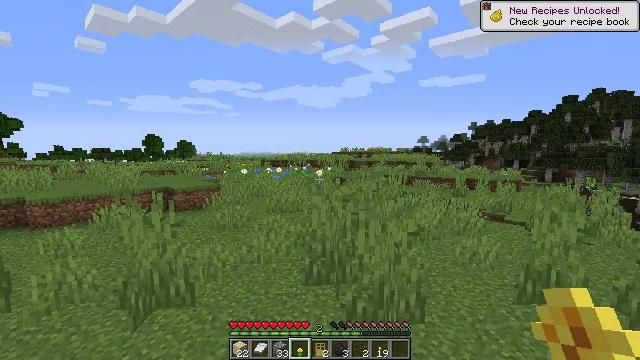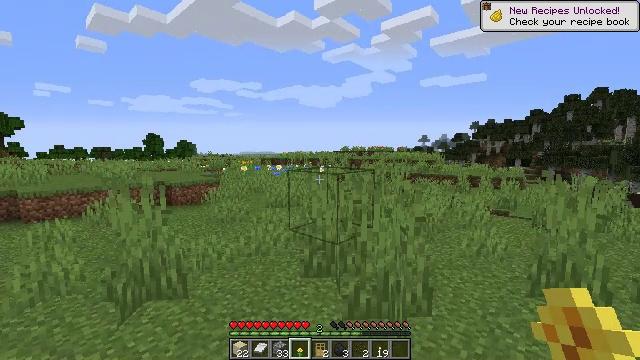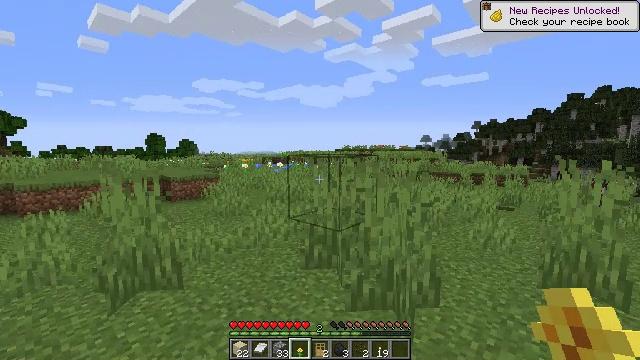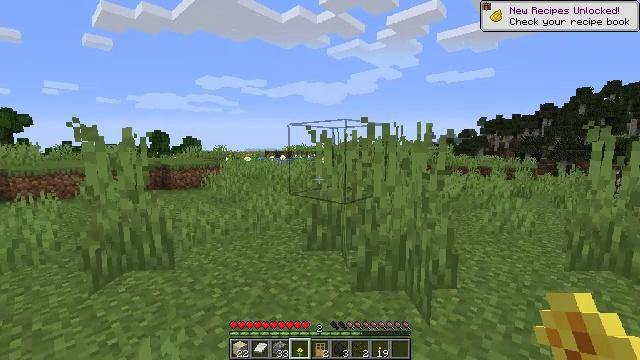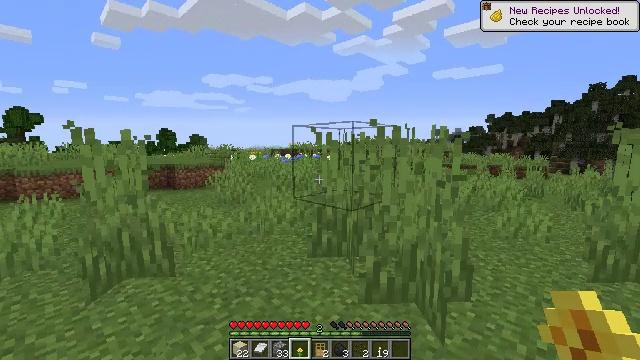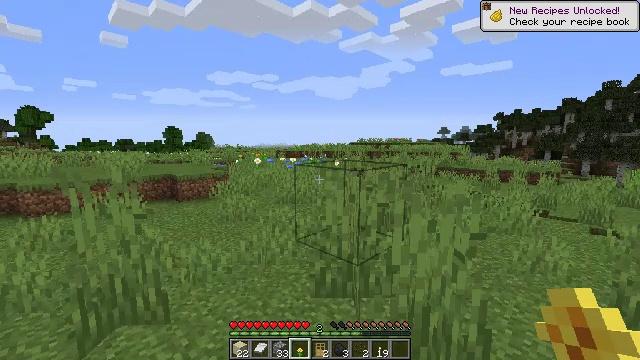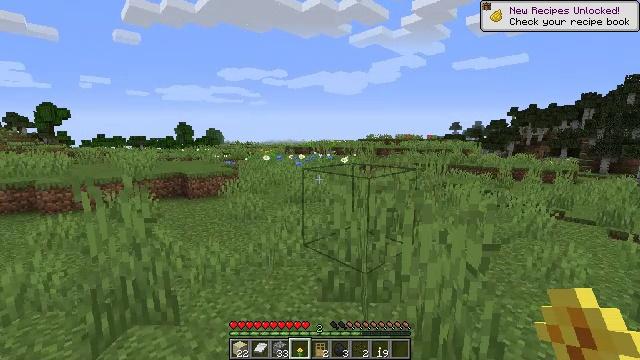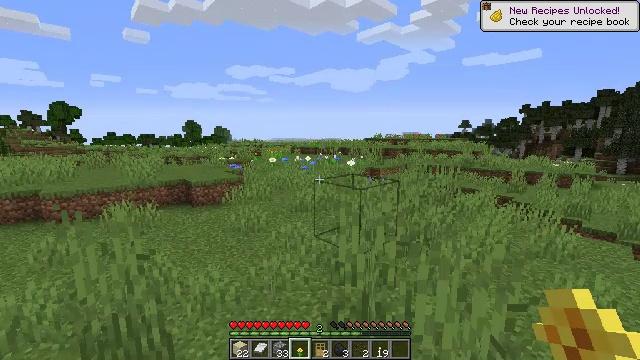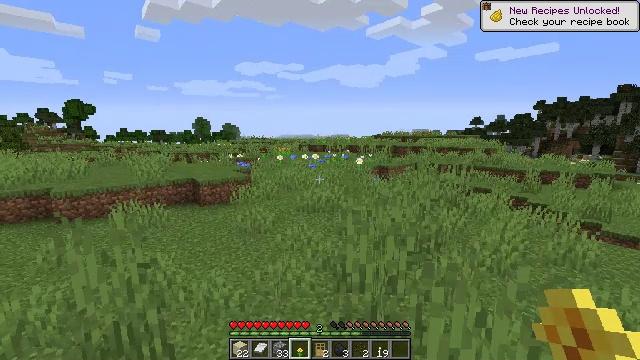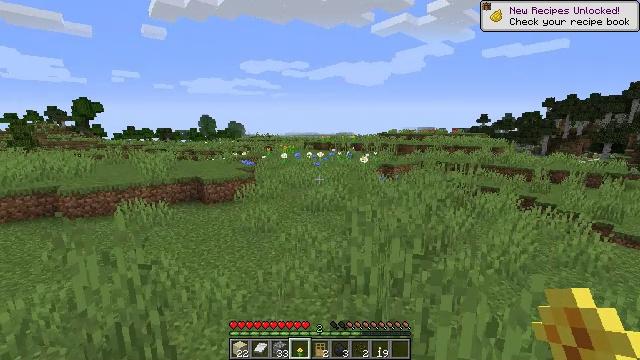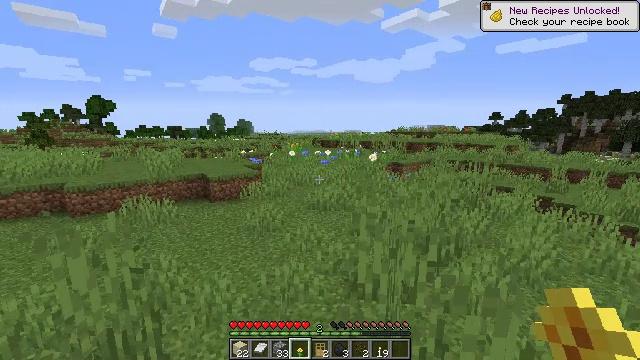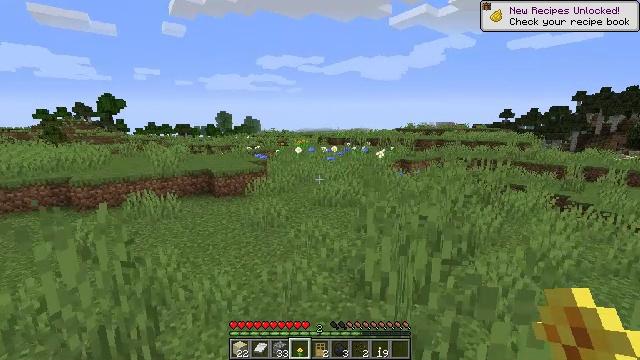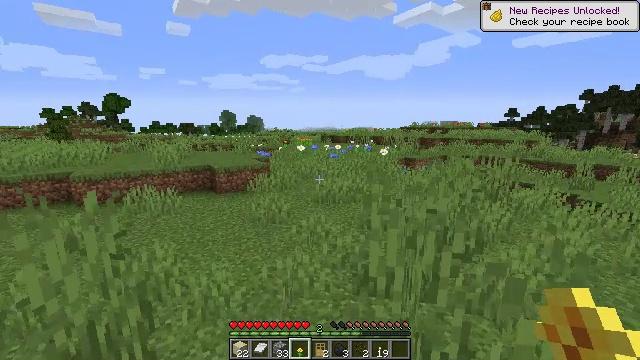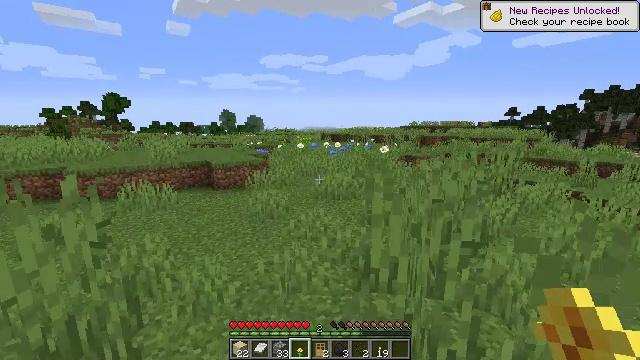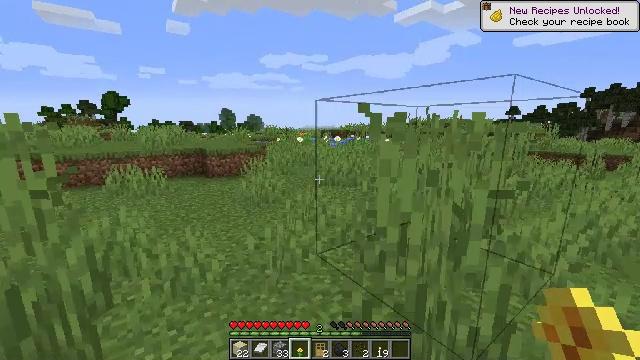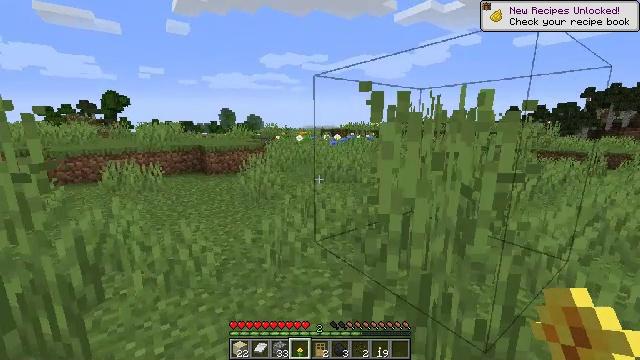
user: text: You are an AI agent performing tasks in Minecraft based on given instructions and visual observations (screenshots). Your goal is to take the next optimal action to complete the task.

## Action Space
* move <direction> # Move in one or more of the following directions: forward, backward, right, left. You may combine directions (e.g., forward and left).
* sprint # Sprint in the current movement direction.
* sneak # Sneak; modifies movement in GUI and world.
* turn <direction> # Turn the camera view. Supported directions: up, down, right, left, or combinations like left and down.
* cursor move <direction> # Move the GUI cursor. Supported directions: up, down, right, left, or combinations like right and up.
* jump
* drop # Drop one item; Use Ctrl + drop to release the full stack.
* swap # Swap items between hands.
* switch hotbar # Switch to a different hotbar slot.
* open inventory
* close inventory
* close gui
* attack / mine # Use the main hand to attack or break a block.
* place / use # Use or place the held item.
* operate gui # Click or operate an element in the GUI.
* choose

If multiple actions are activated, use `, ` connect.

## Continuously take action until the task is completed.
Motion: motion action
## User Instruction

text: Gather a cornflower for decorations.
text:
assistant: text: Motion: move forward, jump
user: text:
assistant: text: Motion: move forward, jump
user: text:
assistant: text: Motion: move forward, jump
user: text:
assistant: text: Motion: move forward, turn left, jump
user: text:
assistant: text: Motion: move forward, turn left, jump
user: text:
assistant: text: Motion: move forward, turn left, jump
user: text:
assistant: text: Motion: move forward, turn left, jump
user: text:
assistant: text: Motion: move forward, turn left, jump
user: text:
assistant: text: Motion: move forward, turn left, jump
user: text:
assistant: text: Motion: move forward, turn left, jump
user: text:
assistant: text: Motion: move forward, turn left, jump
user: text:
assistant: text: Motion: move forward, jump
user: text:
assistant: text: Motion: move forward, jump
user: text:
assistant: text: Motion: move forward, jump
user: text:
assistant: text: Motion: move forward, jump
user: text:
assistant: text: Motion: move forward, jump
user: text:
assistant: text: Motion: move forward, jump
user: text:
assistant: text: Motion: move forward, jump
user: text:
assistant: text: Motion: move forward, jump
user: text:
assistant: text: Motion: move forward, jump
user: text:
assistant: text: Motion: move forward, jump
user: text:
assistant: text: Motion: move forward, jump
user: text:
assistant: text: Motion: move forward, jump
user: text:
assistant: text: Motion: move forward, jump
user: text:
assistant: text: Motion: move forward, jump
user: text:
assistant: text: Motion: move forward, jump
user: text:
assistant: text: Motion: move forward, jump
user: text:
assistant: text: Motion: move forward, jump
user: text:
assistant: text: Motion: move forward, jump
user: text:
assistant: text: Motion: move forward, jump